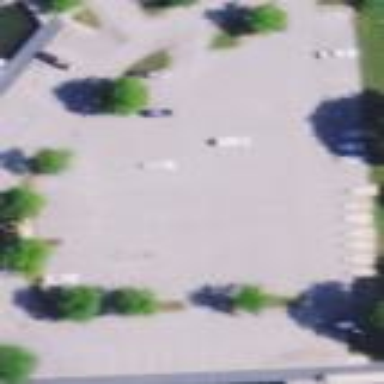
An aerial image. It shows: Parking area with surface.